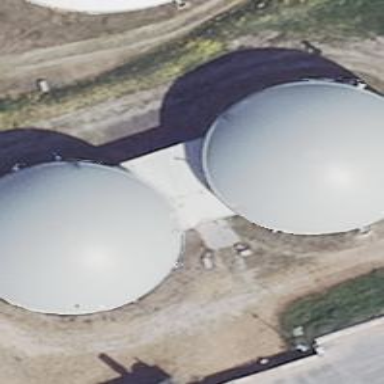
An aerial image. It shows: Storage tank with man-made structure.